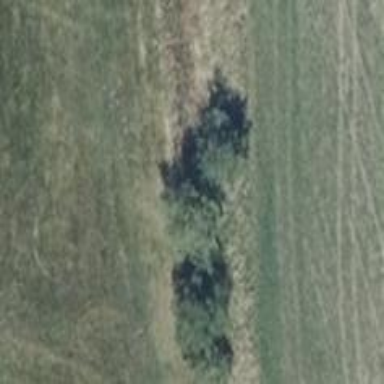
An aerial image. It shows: Deciduous broadleaved tree.